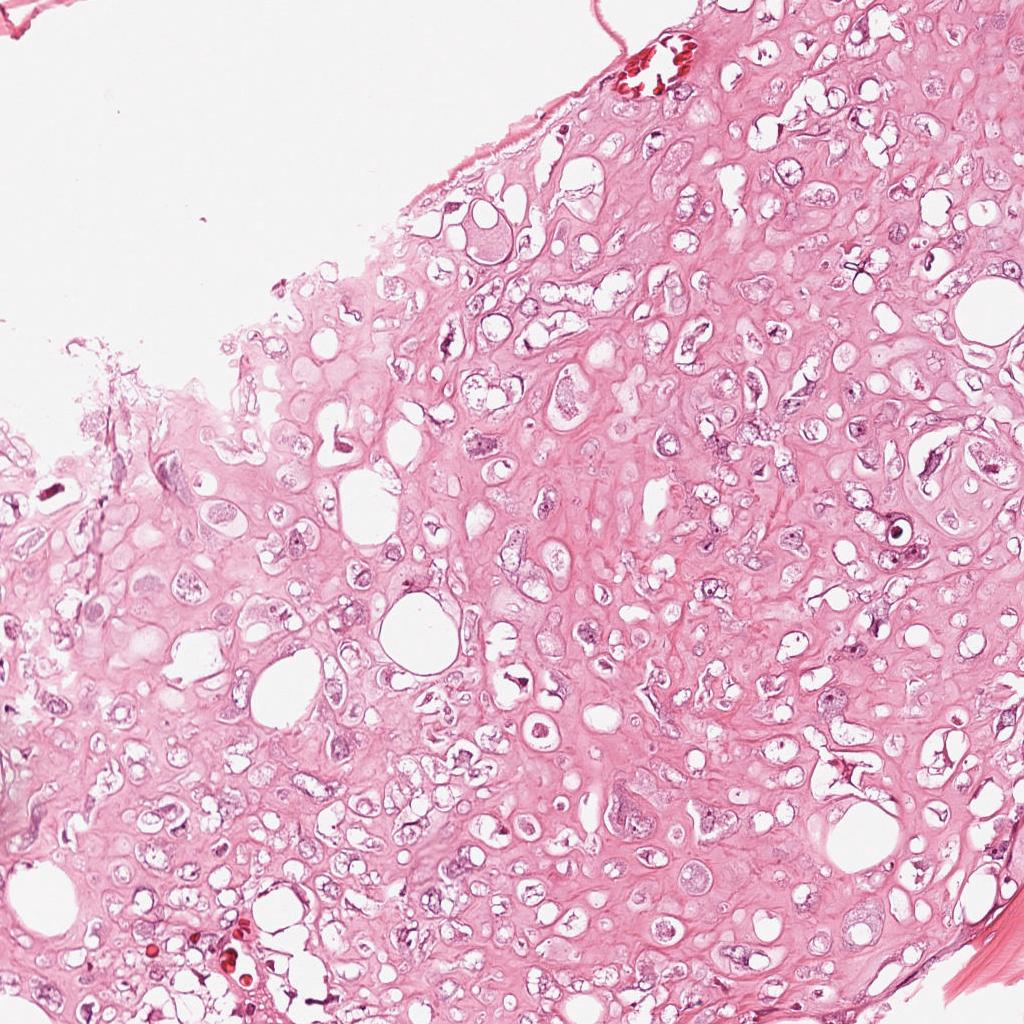
Label: Viable